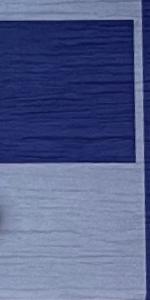
Label: Empty